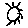
Label: sun